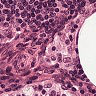
Metastatic tissue present: no